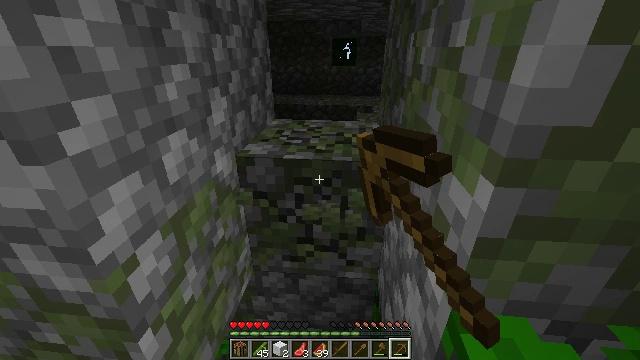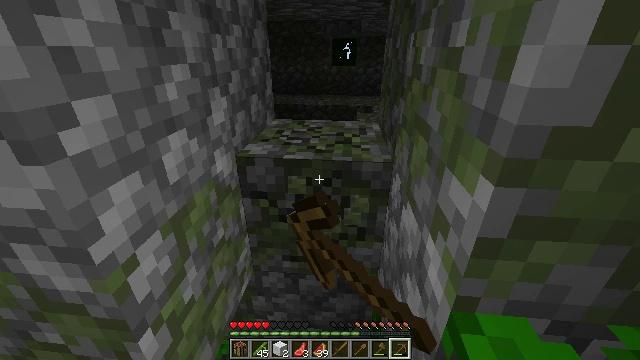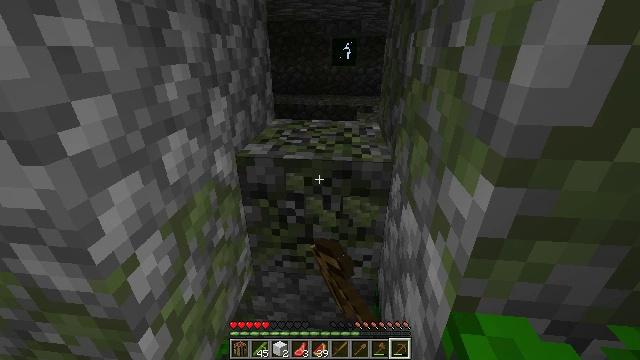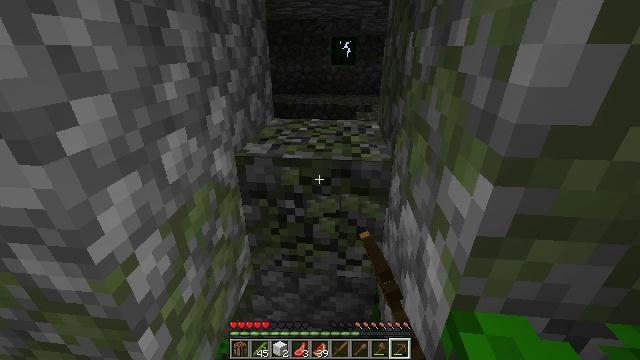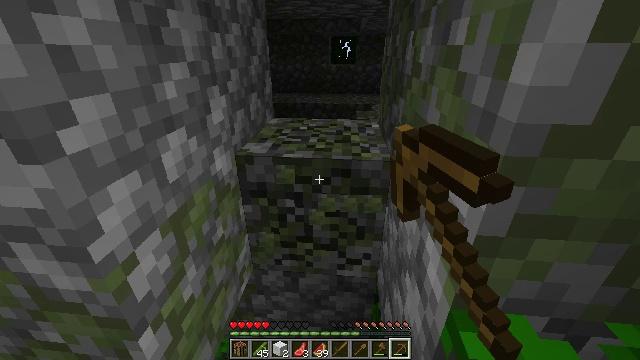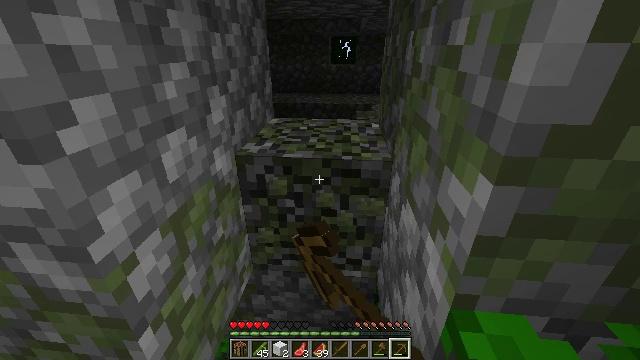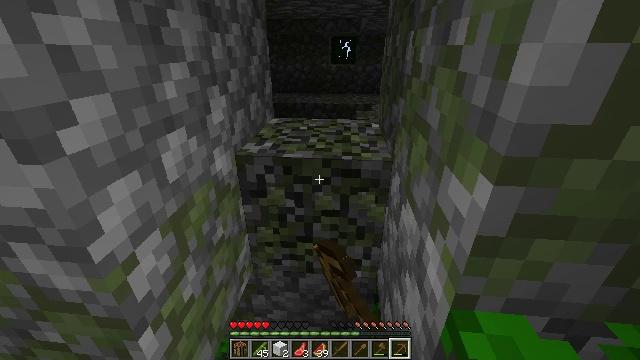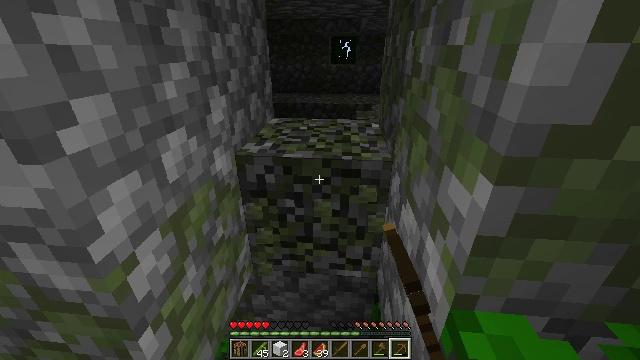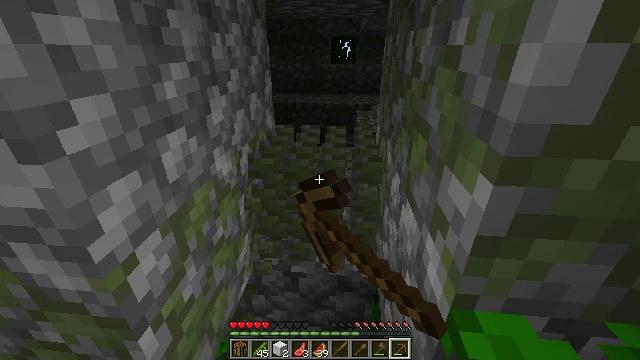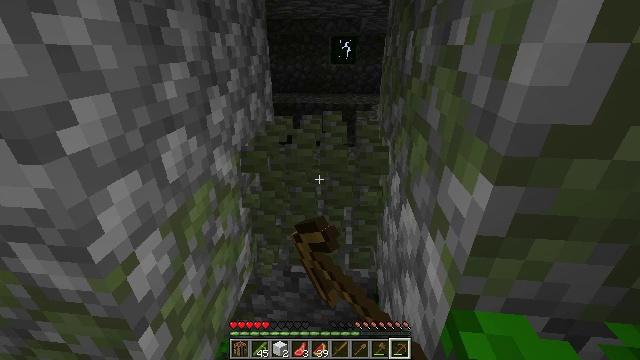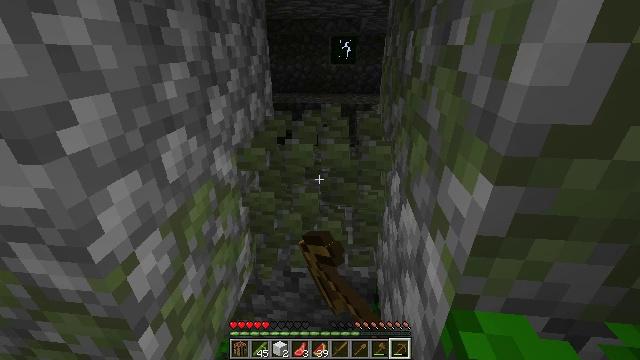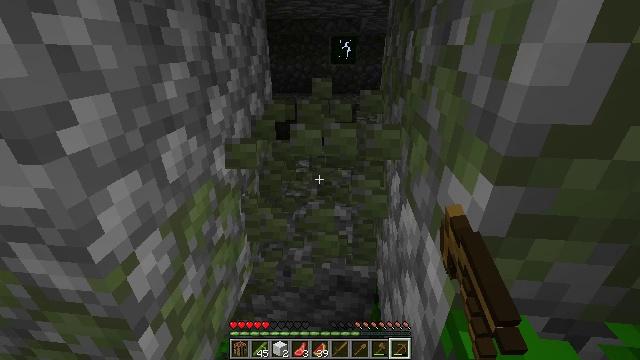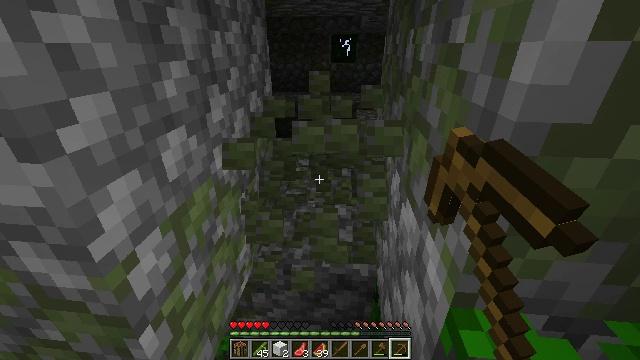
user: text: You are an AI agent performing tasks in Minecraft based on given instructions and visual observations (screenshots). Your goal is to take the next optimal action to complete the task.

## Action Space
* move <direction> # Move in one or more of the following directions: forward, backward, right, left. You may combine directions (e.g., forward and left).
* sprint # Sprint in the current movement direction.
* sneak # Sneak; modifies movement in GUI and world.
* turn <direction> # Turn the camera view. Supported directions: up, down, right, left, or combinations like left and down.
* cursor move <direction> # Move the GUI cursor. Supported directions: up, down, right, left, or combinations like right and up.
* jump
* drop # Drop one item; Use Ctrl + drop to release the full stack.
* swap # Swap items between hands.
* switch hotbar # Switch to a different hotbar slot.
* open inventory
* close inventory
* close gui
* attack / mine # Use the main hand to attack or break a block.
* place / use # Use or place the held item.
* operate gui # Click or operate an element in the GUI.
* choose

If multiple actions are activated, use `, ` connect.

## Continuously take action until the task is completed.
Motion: motion action
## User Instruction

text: Collect mossy cobblestone from a structure.
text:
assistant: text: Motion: attack / mine
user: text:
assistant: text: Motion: attack / mine
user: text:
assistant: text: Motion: attack / mine
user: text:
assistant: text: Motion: attack / mine
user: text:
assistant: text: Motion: attack / mine
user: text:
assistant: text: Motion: attack / mine
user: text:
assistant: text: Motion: attack / mine
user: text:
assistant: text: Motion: attack / mine
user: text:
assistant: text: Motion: attack / mine
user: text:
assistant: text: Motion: attack / mine
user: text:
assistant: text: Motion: attack / mine
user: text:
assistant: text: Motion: attack / mine
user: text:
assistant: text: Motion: attack / mine